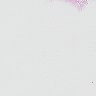
Metastatic tissue present: no